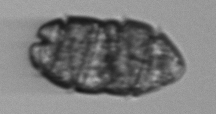
Label: Margalefidinium